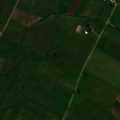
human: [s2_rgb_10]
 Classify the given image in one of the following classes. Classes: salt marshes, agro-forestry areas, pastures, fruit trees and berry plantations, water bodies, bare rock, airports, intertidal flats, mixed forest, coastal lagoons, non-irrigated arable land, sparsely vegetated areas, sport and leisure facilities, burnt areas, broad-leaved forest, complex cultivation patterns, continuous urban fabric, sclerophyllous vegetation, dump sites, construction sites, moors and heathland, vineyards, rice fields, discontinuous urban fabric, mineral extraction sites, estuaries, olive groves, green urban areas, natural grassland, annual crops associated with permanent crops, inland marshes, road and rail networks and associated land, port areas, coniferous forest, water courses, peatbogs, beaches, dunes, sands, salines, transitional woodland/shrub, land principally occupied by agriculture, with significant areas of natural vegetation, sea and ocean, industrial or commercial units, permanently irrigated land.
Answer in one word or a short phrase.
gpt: non-irrigated arable land, complex cultivation patterns